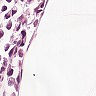
Metastatic tissue present: yes